Field crop: tomato
Growth stage: 1
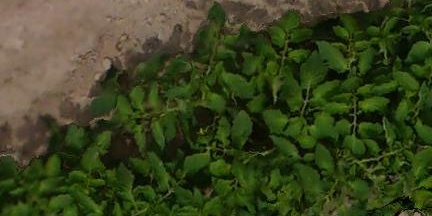
Species: tomato